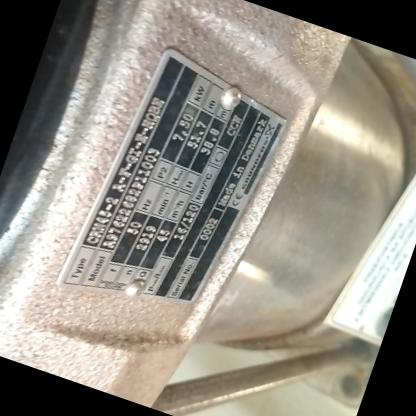
Klasa: tabliczka-znamionowa